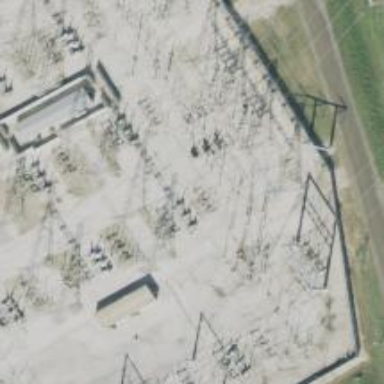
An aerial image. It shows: Switch used for power control.